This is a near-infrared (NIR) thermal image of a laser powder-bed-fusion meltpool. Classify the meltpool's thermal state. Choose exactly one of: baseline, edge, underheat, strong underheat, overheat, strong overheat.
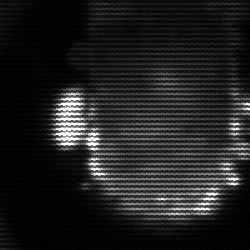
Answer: baseline